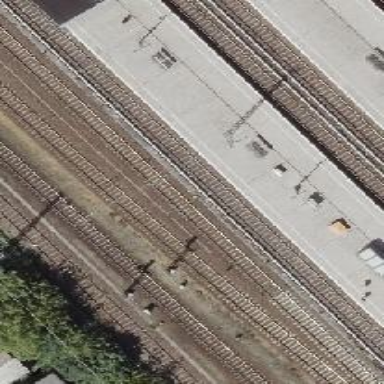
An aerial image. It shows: Stop for light rail public transport at railway station.